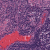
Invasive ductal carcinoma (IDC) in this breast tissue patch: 0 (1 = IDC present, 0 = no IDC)